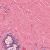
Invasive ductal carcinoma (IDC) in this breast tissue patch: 0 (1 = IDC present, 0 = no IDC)